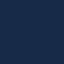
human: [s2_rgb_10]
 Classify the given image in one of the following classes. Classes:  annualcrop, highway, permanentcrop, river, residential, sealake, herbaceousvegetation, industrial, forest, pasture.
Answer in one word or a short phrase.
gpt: SeaLake